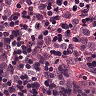
Metastatic tissue present: yes